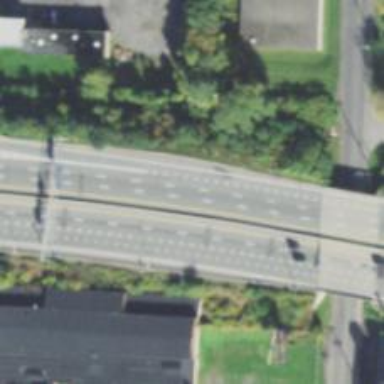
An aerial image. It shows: Motorway junction.